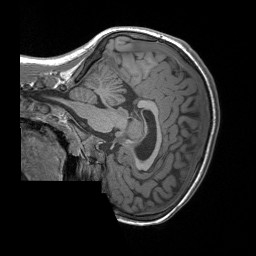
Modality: T1w
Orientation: sagittal
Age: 8
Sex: female
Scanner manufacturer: siemens
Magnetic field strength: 3 T
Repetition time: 1.65 s
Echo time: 0.00203 s